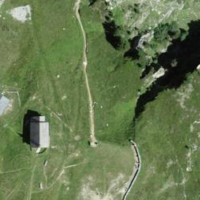
EUNIS habitat code: 23
Species observed at this site:
Corvus corone
Oenanthe oenanthe
Gypaetus barbatus
Streptopelia decaocto
Fringilla coelebs
Passer domesticus
Buteo buteo
Ptyonoprogne rupestris
Turdus merula
Papilio machaon
Phylloscopus collybita
Cuculus canorus
Pica pica
Phoenicurus ochruros
Garrulus glandarius
Nucifraga caryocatactes
Pyrrhocorax graculus
Falco tinnunculus
Corvus corax
Motacilla alba